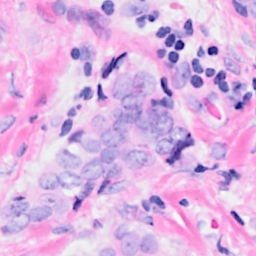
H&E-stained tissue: Breast